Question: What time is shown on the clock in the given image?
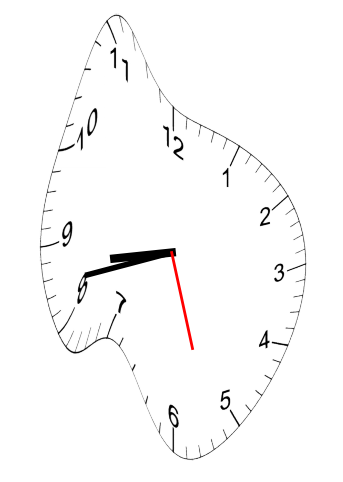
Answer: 08:42:27